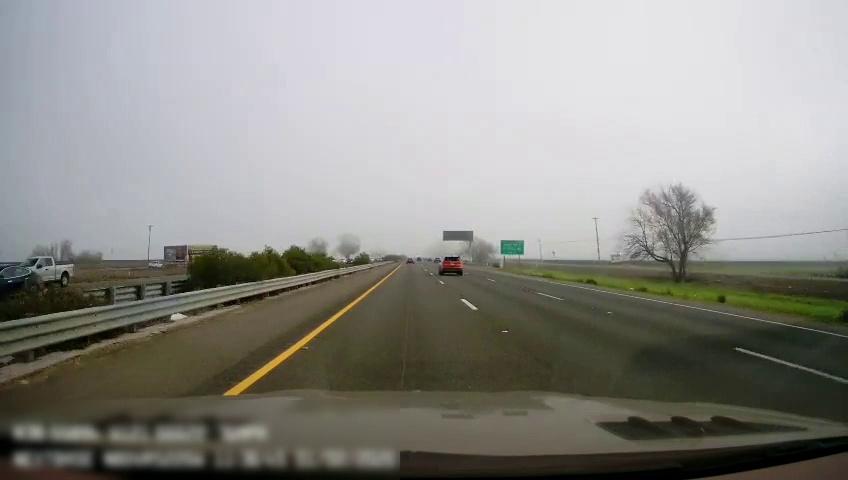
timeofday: Day
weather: Sunny
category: Drivable Space
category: Drivable Space
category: Vehicles | Truck
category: Vehicles | Car
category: Vehicles | SUV
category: Lanes | Current Lane
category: Lanes | Current Lane
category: Lanes | Alternate Lane
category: Lanes | Alternate Lane
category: Traffic | Signs